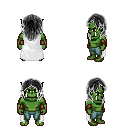
a pixel art fantasy rpg character, male body template, orc, green skin, white cape, teal pants, gray long hairstyle, leather bracers, four views (front, back, left, right), 2x2 character sprite sheet, small pixel art, hard edges, no anti-aliasing